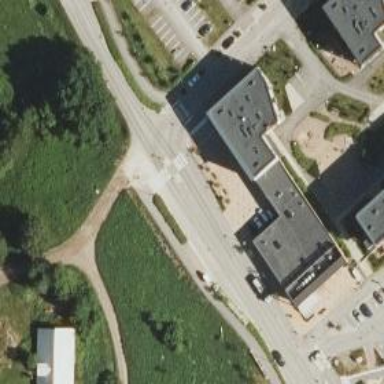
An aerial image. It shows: Marked crossing on asphalt cycleway road.